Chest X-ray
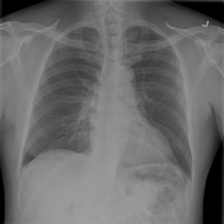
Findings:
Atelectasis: negative
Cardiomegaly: negative
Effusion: negative
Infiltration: negative
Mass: negative
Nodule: negative
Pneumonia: negative
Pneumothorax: negative
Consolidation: negative
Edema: negative
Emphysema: negative
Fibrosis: negative
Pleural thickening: negative
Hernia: negative